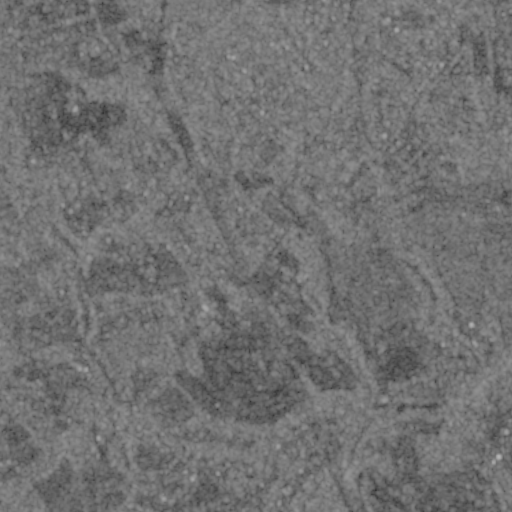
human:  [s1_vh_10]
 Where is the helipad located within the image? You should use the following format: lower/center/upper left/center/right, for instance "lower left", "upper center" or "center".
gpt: The helipad is located in the lower left of the image.
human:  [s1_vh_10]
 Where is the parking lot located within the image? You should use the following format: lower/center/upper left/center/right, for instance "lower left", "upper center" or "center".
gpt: The parking lot is located in the lower right of the image.
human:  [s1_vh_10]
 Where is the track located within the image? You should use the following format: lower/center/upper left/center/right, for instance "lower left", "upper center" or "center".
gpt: The track is located in the lower left of the image.
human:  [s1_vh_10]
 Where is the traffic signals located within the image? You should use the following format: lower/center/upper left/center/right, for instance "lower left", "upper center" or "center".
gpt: The traffic signals is located in the center of the image.
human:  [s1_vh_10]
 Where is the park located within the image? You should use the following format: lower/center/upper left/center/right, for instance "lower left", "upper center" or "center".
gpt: There is no park in the image.

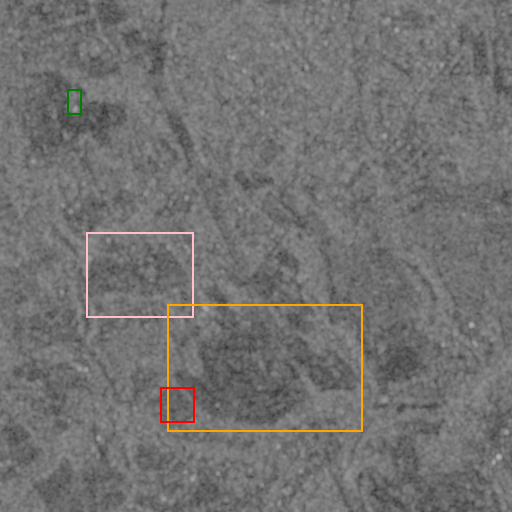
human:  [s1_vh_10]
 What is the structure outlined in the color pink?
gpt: The structure outlined in pink is a crop field.
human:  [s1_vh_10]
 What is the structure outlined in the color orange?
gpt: The structure outlined in orange is a park.
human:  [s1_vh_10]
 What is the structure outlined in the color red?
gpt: The structure outlined in red is a track.
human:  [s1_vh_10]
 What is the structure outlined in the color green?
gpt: The structure outlined in green is a building.
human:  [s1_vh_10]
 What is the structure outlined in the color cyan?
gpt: There is no cyan outline.